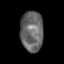
Tissue: skin
Cell type: Epithelial cells
Senescence score: 0.162
Nuclear area (px): 899
Mean DAPI intensity: 103.42